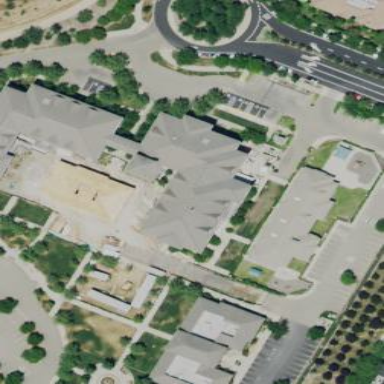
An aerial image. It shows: Kindergarten.